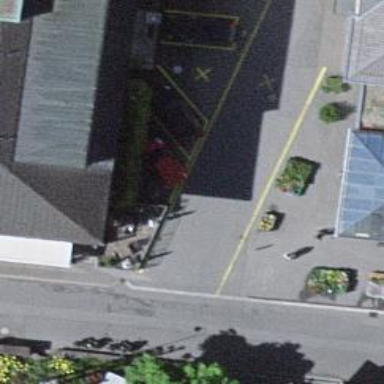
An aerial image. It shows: Cafe.